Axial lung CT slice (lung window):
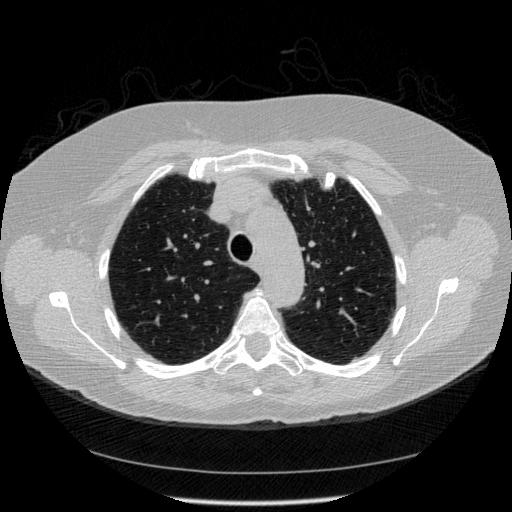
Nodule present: no